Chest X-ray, AP view. Patient: 29 years old, sex M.
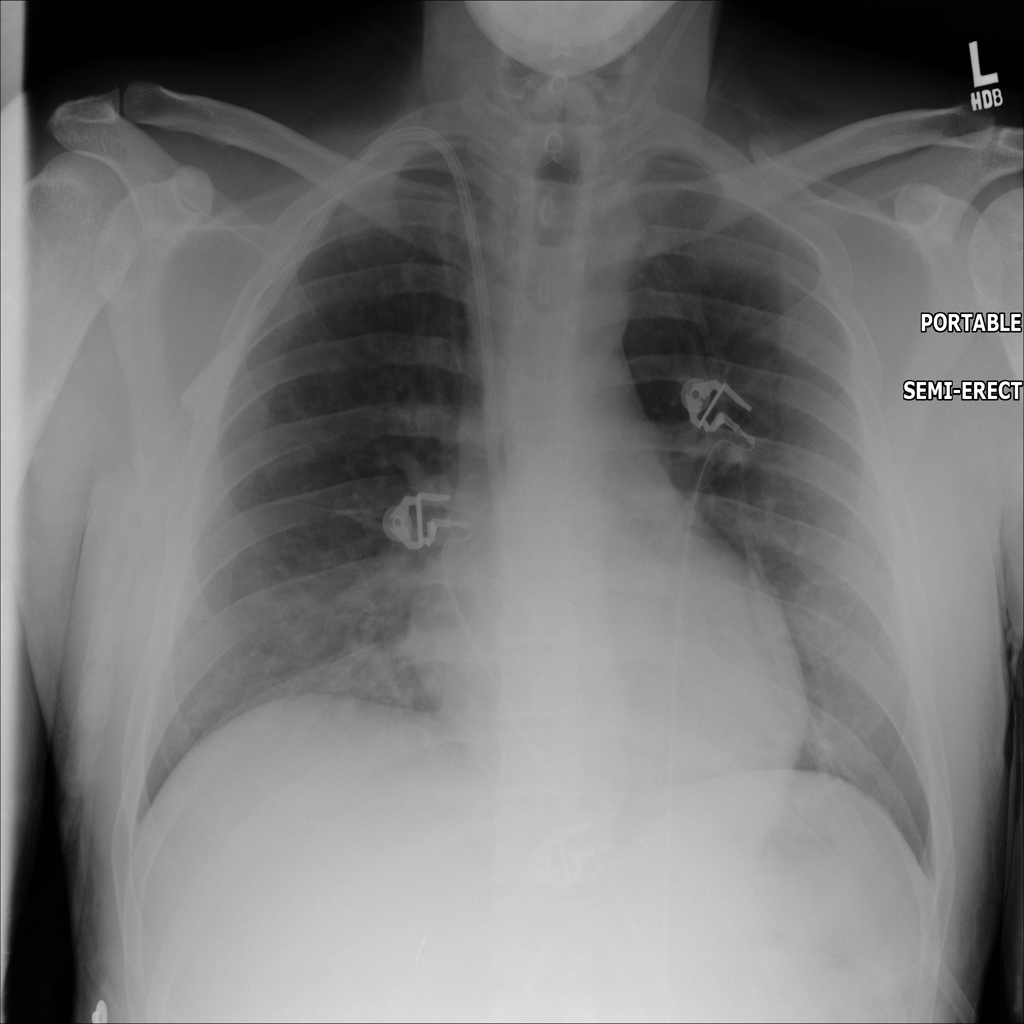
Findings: Edema